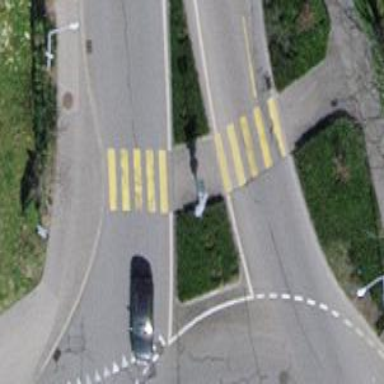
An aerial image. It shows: Uncontrolled crossing with central island on the road.